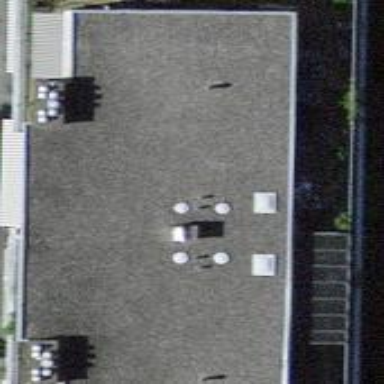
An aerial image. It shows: Terrace building.